Question: Im having this problem I cant get rid of on froyo and gingerbread.
I am using clipToPadding="false" attribute to not have the top and bottom padding around listView unless its ends. However on 2.2 and 2.3 this with the clipToPadding, causes the overscroll indicator or how should I call it, to ignore my clipToPadding setting and makes those white lines appear on my images not the screen edges.

This is however not present on ICS
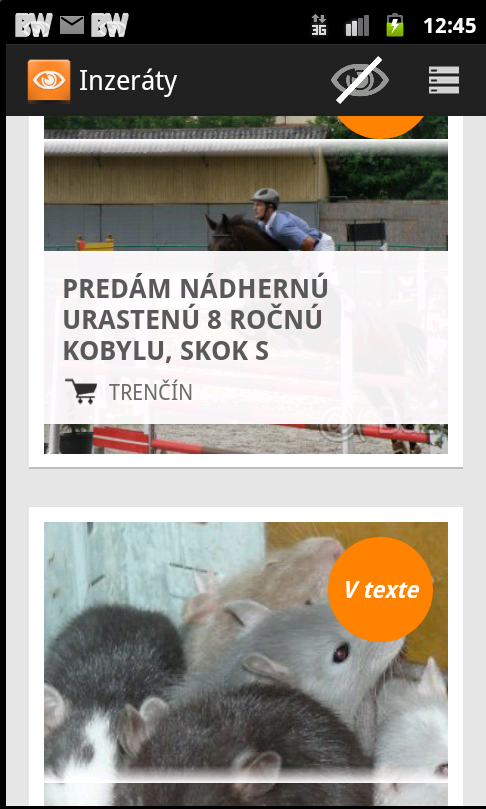
Answer: I believe those white lines you're seeing are the 'fadingEdge' of the 'ListView'. You can get rid of them by adding this attribute to your 'ListView' in xml:
'''
android:fadingEdge="none"
'''
or in code:
'''
listview.setVerticalFadingEdgeEnabled(false);
'''
In ICS and forward, fading edges are disabled by default which is why you don't see them.